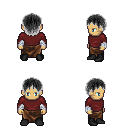
a pixel art fantasy rpg character, male body template, human, tanned skin, maroon long-sleeve shirt, robe skirt, gray plain hairstyle, white cloth bandages, black shoes, four views (front, back, left, right), 2x2 character sprite sheet, small pixel art, hard edges, no anti-aliasing